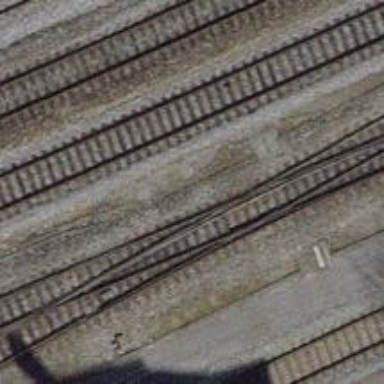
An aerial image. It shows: Railway switch.